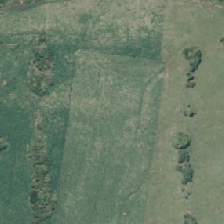
Land cover: low_producing_grassland